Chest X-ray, AP view. Patient: 50 years old, sex M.
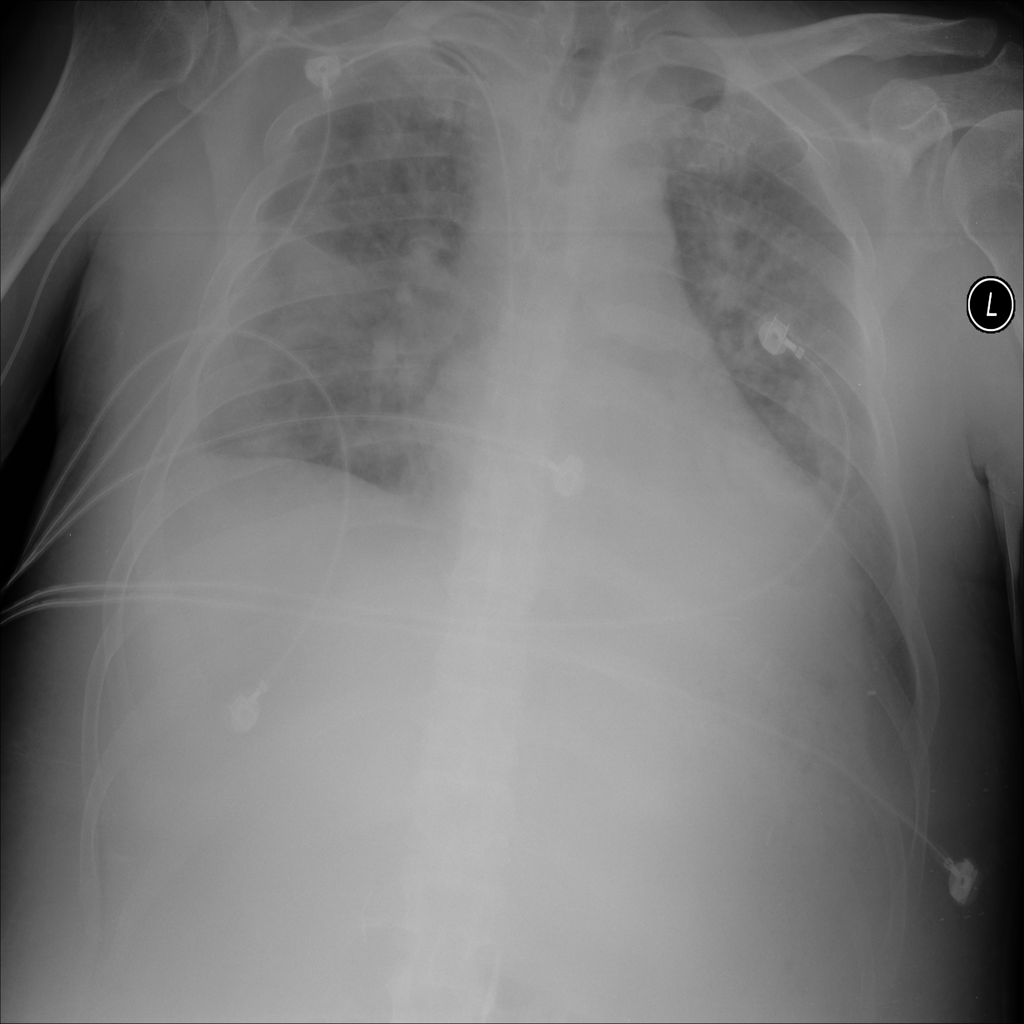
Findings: Atelectasis